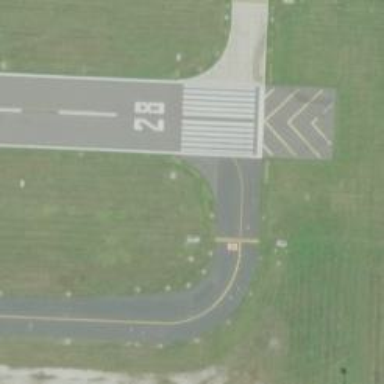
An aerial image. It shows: Image of taxiway at airport.